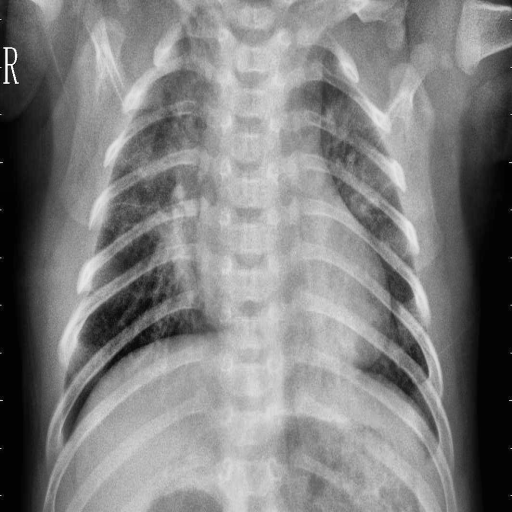
Finding: PNEUMONIA